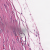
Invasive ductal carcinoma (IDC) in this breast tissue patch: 0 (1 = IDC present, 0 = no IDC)